Field crop: maize
Growth stage: 2
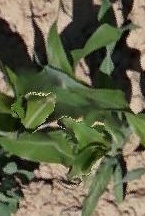
Species: maize